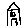
Label: house